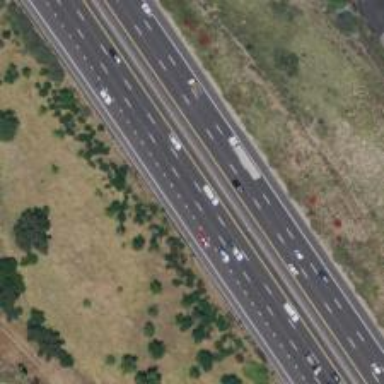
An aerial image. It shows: Asphalt motorway.